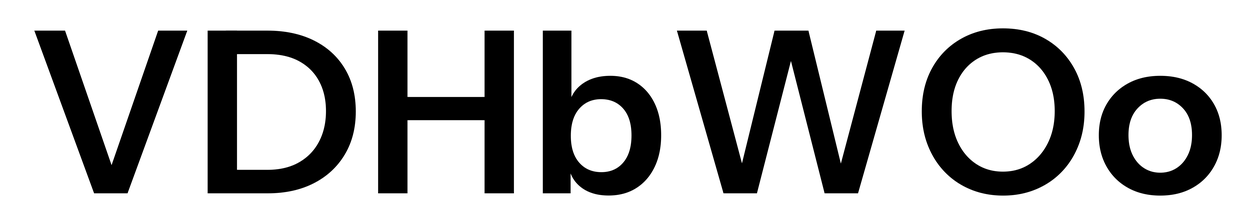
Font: InstrumentSans_SemiBold